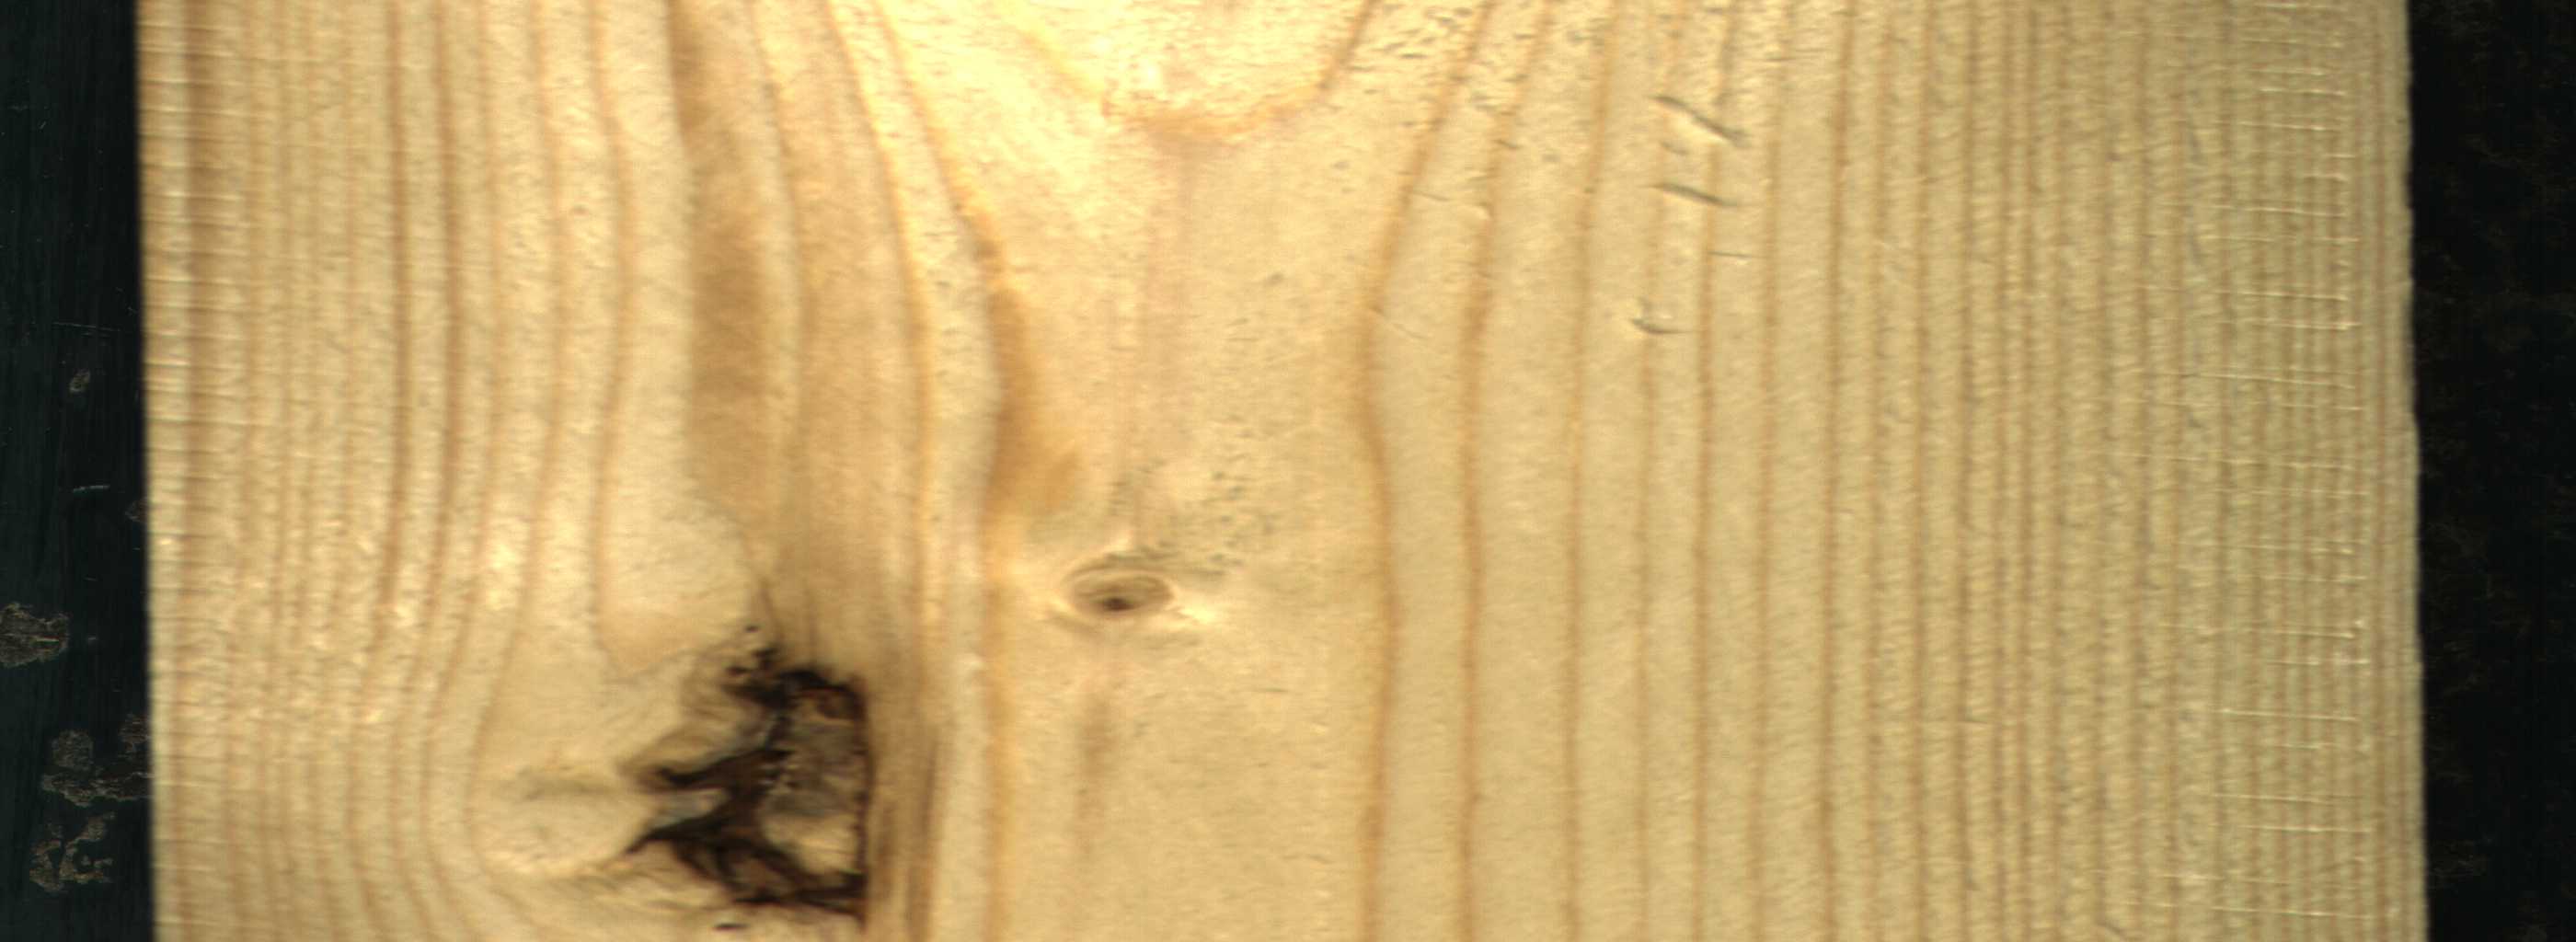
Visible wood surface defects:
Dead_Knot
Live_Knot